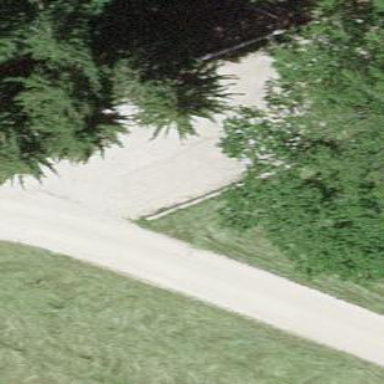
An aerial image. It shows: Parking area with fine gravel surface.